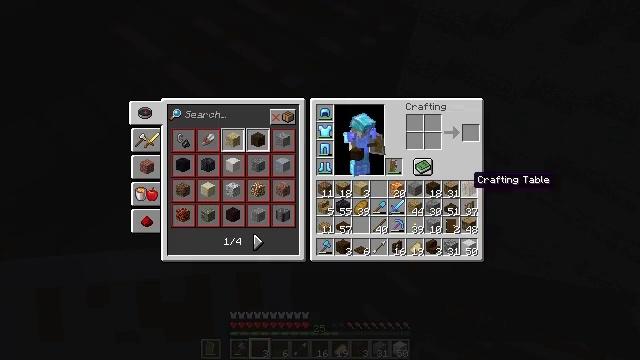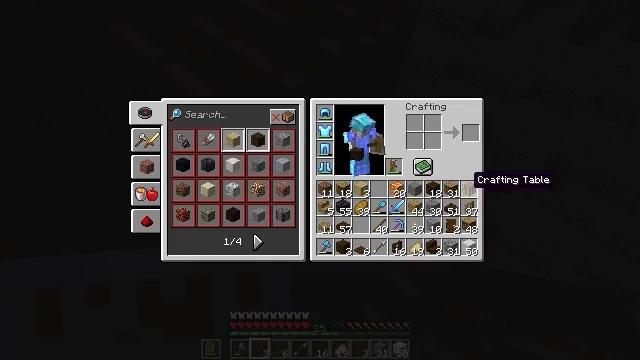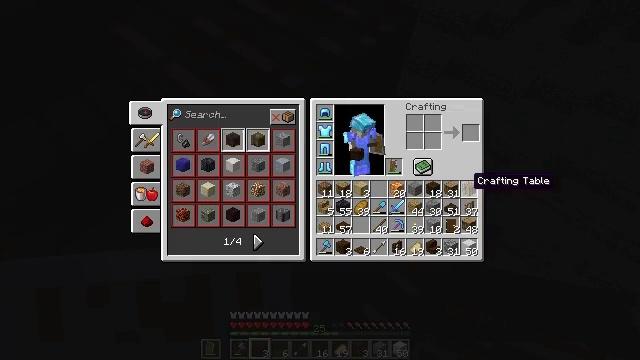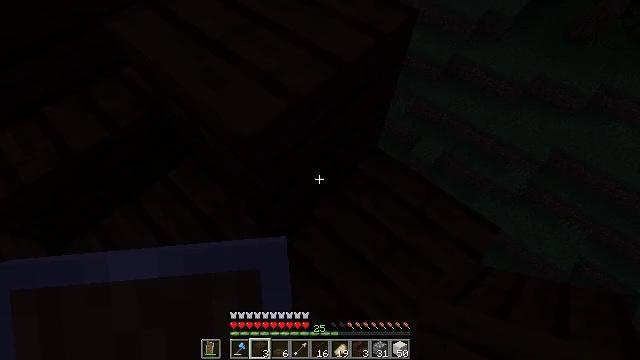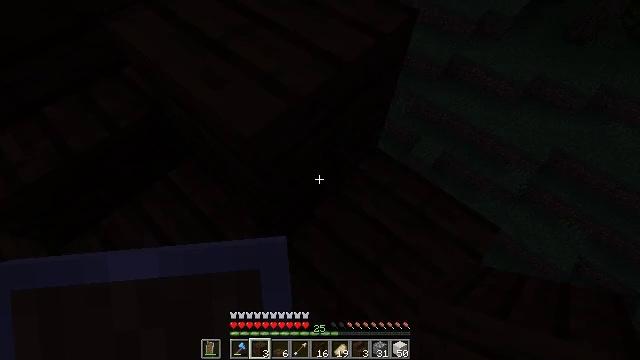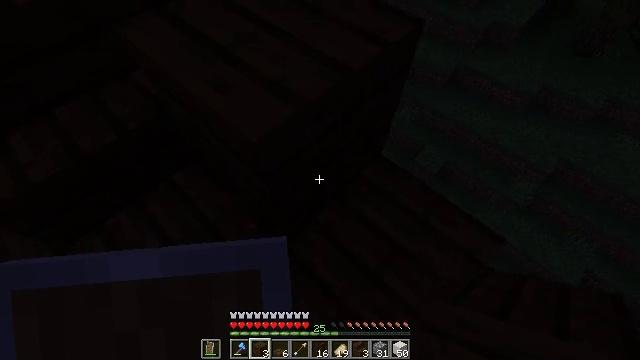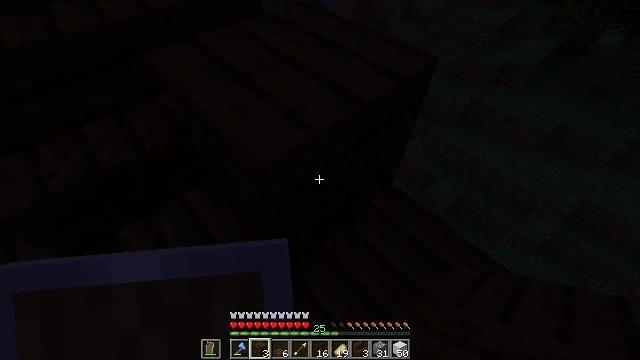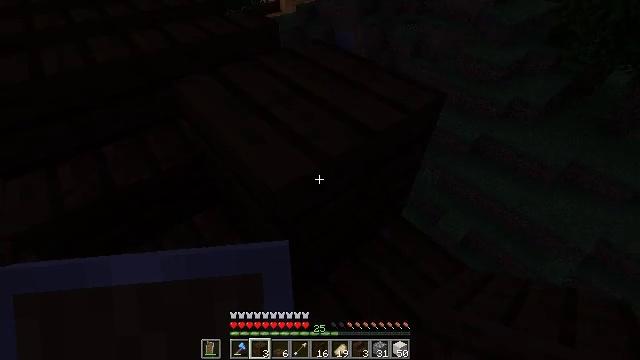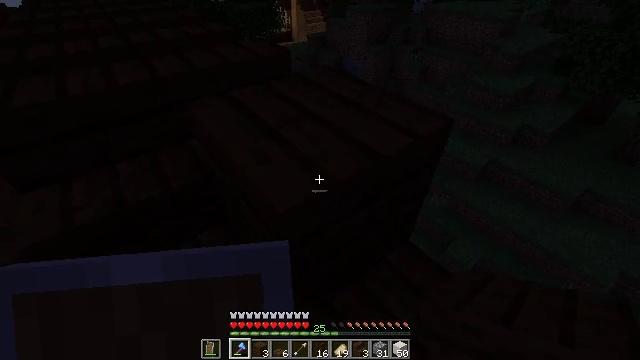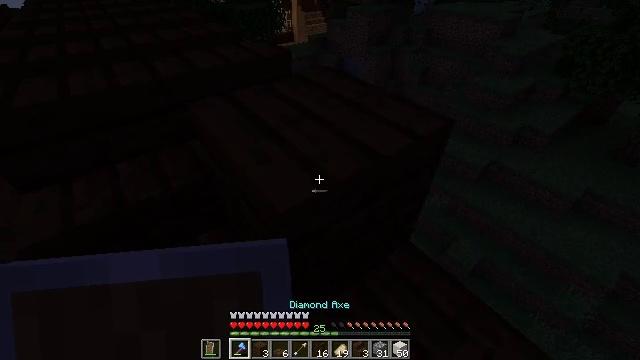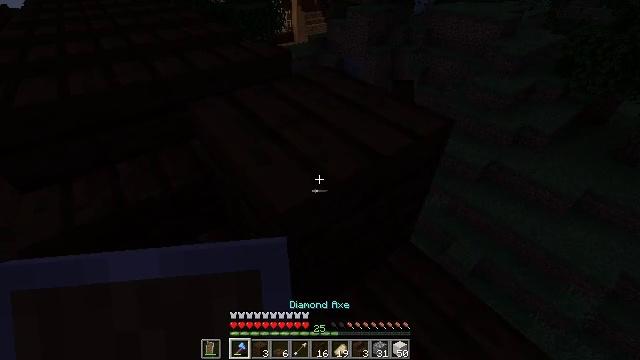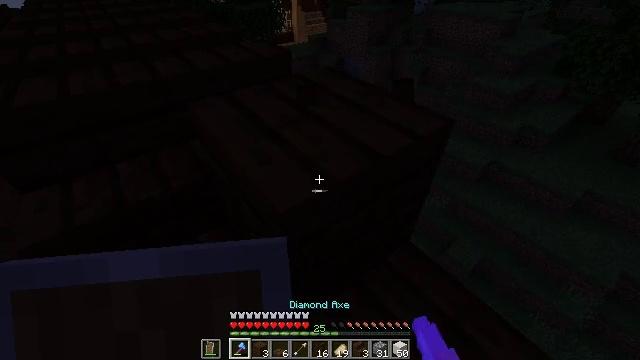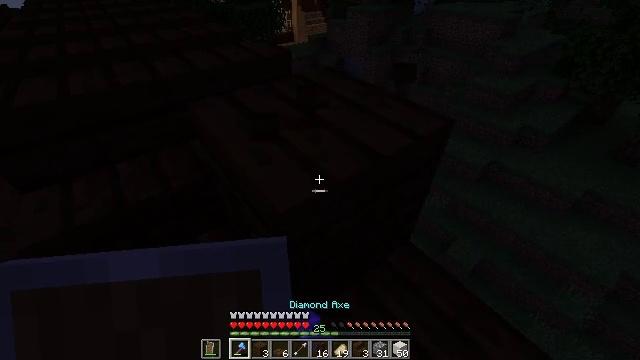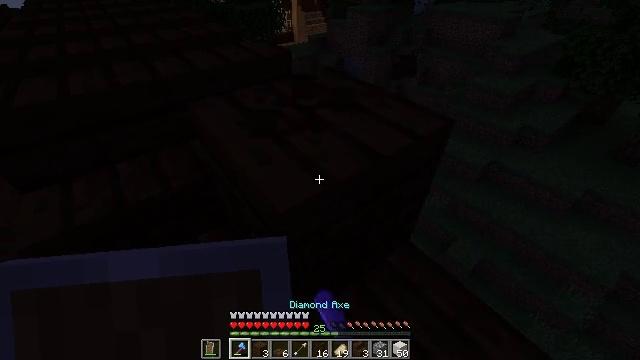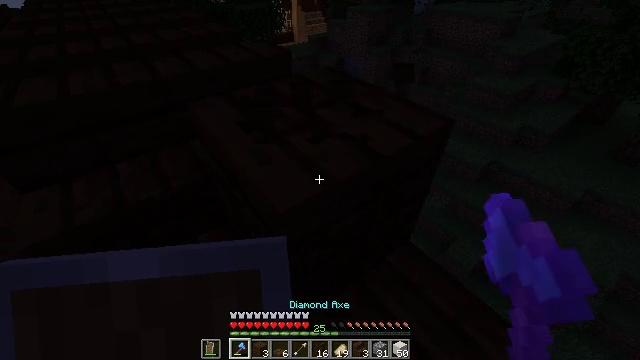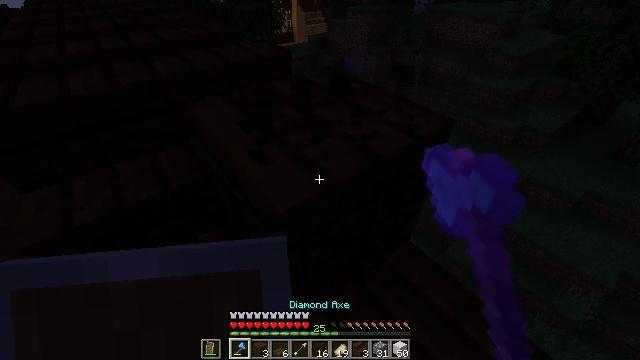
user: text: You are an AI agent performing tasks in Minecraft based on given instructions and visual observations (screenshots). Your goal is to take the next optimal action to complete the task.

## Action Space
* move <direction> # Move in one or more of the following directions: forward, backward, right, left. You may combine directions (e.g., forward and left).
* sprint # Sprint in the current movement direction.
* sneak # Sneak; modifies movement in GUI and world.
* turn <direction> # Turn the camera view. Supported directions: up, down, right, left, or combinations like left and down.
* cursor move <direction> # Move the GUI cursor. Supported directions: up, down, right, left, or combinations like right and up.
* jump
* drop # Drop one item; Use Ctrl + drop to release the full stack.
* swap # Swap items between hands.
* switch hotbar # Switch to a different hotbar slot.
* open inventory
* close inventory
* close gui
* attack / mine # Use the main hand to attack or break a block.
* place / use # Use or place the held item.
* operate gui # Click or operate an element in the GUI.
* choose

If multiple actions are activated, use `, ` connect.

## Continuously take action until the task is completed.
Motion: motion action
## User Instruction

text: Retrieve dark oak planks for building.
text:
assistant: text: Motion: sneak, switch to hotbar 1
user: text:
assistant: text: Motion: no_op
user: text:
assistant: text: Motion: no_op
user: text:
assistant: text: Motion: no_op
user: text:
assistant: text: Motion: turn left and up
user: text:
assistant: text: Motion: turn left and up
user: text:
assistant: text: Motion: turn left and up
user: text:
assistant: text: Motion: turn left and up, switch to hotbar 1
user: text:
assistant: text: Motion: switch to hotbar 1
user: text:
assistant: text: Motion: attack / mine, switch to hotbar 1
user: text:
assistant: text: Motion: attack / mine
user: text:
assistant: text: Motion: attack / mine
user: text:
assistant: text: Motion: attack / mine
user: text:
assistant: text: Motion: attack / mine
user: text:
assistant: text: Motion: attack / mine
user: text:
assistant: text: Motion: attack / mine
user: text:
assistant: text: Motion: attack / mine
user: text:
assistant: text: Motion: attack / mine
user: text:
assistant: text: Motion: attack / mine
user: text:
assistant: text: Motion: move forward, attack / mine
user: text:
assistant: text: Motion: sneak, attack / mine